Question: I'm new to Mongo DB. I'm trying to install MongoDB in my laptop by following <URL>. I followed the command in the tutorial to start the MongoDb and to connect. When i start to connect 'C:\mongodbin\mongo.exe'
it prompt new CMD and it saying connecting to:test, but it remain same for so long. Appreciate if some could advice on this.

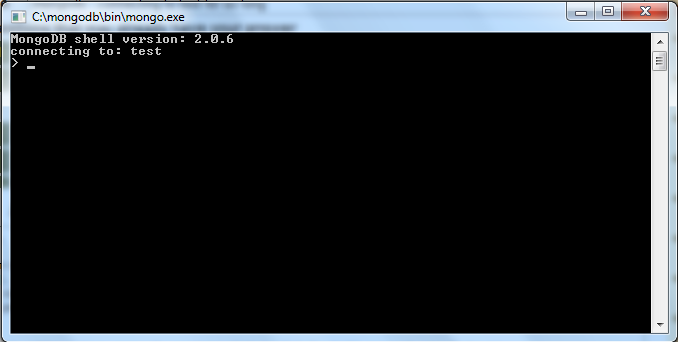
Answer: It seems that there is no error. This is the javascript shell screen.You can use <URL>.